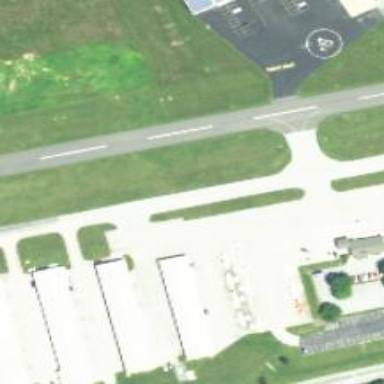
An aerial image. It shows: View of taxiway at the airport.